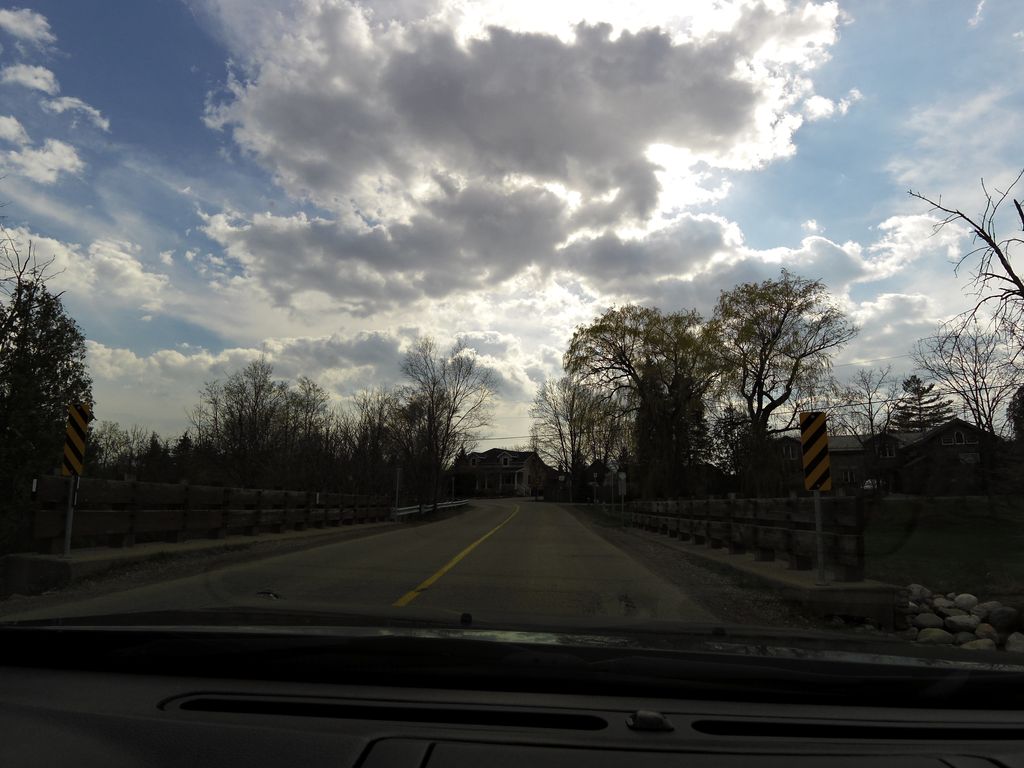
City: hamilton